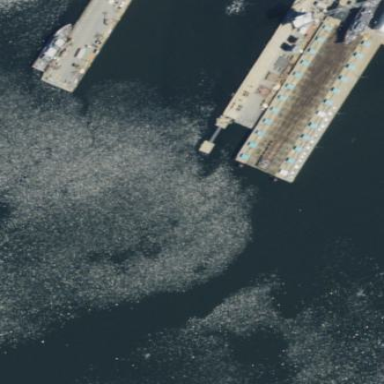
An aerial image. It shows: Dock by the waterway.